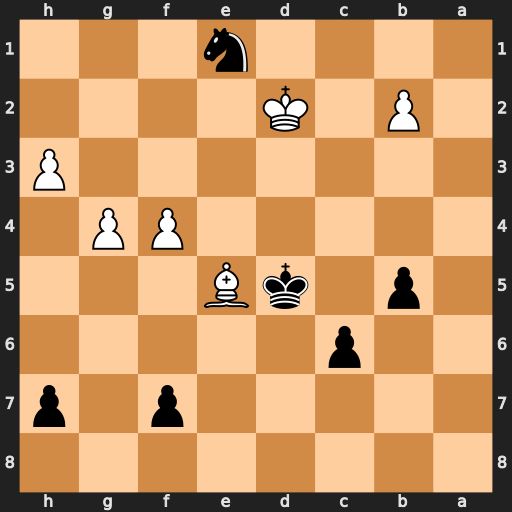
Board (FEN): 8/5p1p/2p5/1p1kB3/5PP1/7P/1P1K4/4n3
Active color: b
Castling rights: -
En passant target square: -
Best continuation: Nf3+ Ke3 Nxe5